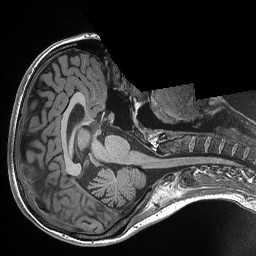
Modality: T1w
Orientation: axial
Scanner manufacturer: siemens
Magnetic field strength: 3 T
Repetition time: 2.3 s
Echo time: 0.00298 s